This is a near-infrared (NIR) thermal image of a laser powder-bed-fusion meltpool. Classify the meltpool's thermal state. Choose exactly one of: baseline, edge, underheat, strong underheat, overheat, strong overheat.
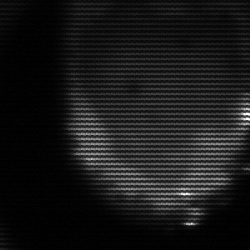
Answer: edge